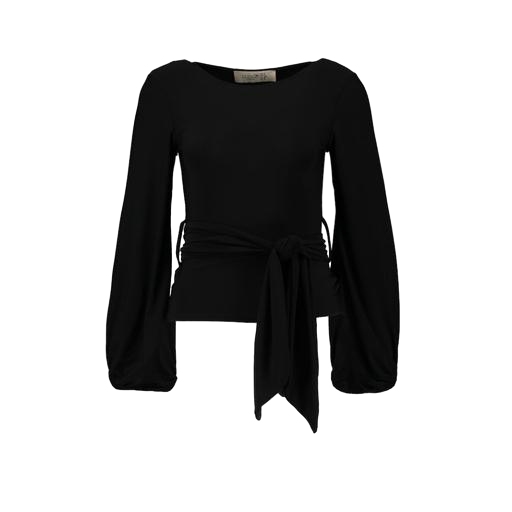
black sara tie-front top, black long-sleeved wrap top, black tied top, white background